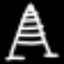
Label: The Eiffel Tower